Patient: sex M, age 30
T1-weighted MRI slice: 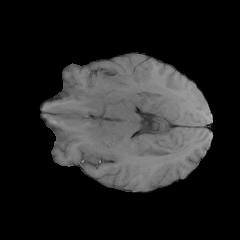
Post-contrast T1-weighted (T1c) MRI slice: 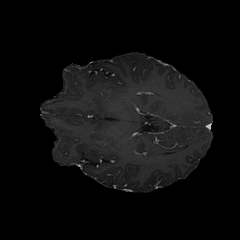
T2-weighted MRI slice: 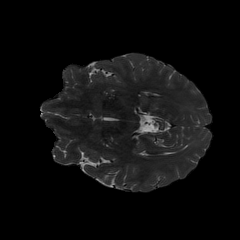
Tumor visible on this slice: no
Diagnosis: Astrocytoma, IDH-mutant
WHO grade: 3